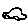
Label: car